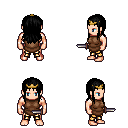
a pixel art fantasy rpg character, male body template, human, light skin, brown tunic, gold greaves, black unkempt hairstyle, gold tiara, dagger, four views (front, back, left, right), 2x2 character sprite sheet, small pixel art, hard edges, no anti-aliasing